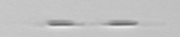
Label: Leptocylindrus